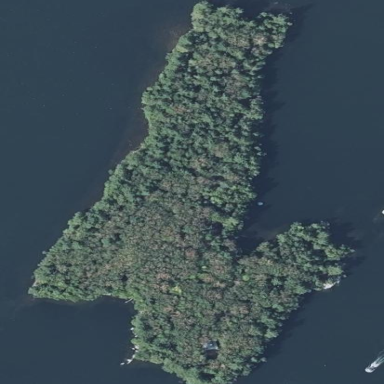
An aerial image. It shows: Island.